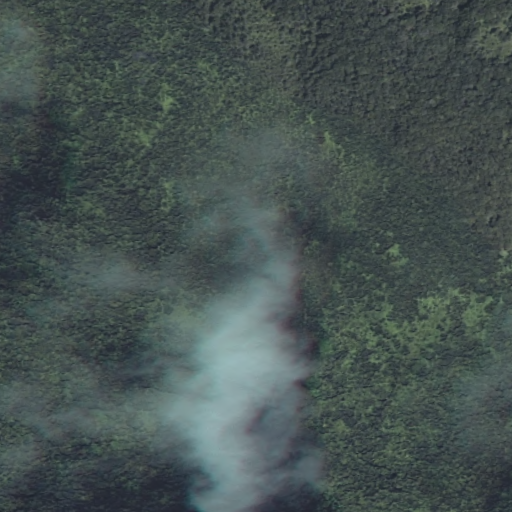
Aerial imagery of mountain in Hawaii named Hanalilolilo containing only unknown